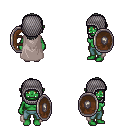
a pixel art fantasy rpg character, female body template, orc, green skin, gray cape, teal pants, gray long hairstyle, chain hood, shield, four views (front, back, left, right), 2x2 character sprite sheet, small pixel art, hard edges, no anti-aliasing